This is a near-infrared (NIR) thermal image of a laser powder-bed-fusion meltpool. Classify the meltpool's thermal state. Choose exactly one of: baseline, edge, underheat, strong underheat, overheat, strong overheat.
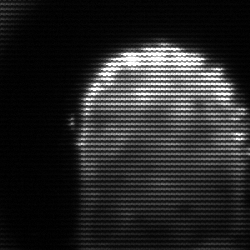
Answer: baseline